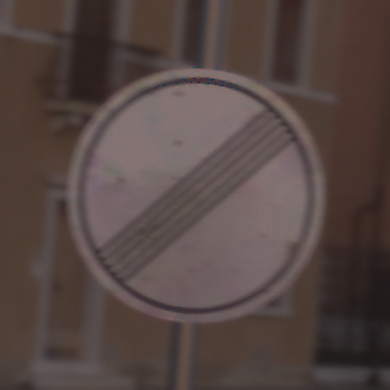
Verkehrszeichen: EndeSaemtlicherBegrenzungen
Umgebung: Outdoor, Urban
Tageszeit: SunriseSunset
Wetter: Clear
Licht: Natural
Jahreszeit: NotSpecified
Kontrast: MediumContrast